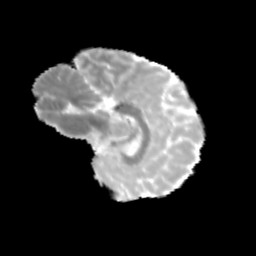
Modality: MD
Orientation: sagittal
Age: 11
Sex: female
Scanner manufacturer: siemens
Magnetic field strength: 3 T
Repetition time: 3.8 s
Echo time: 0.07 s